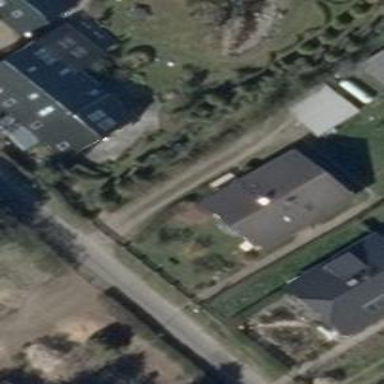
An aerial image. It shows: Detached building.